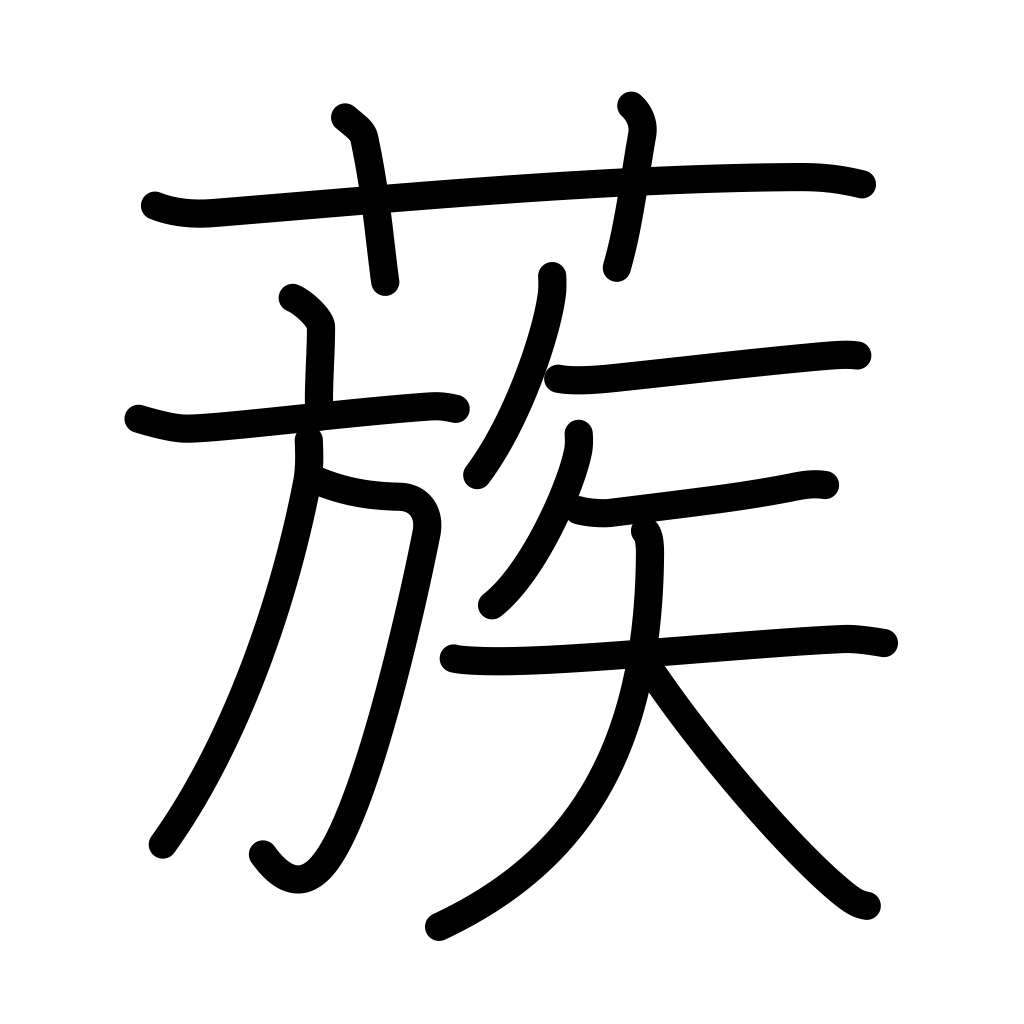
Meaning: gather together